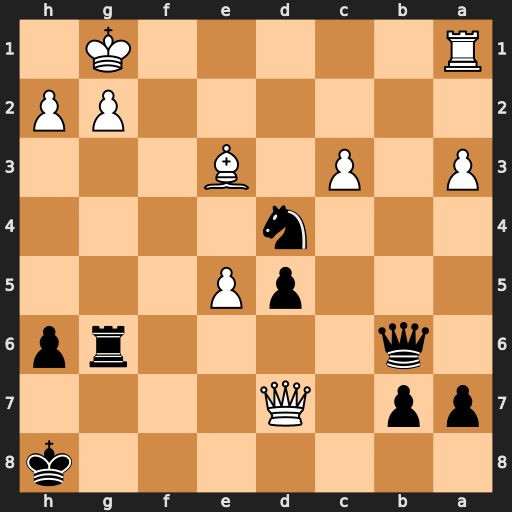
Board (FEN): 7k/pp1Q4/1q4rp/3pP3/3n4/P1P1B3/6PP/R5K1
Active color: b
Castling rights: -
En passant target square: -
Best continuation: Qb2 Qd8+ Kh7